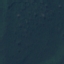
Label: Forest